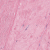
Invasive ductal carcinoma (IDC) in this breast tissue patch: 0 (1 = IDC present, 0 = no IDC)